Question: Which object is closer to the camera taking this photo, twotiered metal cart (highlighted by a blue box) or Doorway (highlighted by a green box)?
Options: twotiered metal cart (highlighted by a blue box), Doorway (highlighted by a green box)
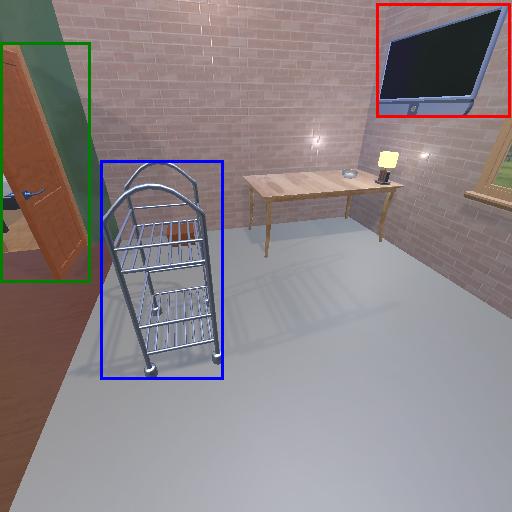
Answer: twotiered metal cart (highlighted by a blue box)